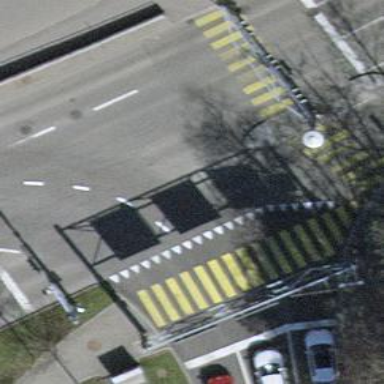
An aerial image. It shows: Road with traffic signals.